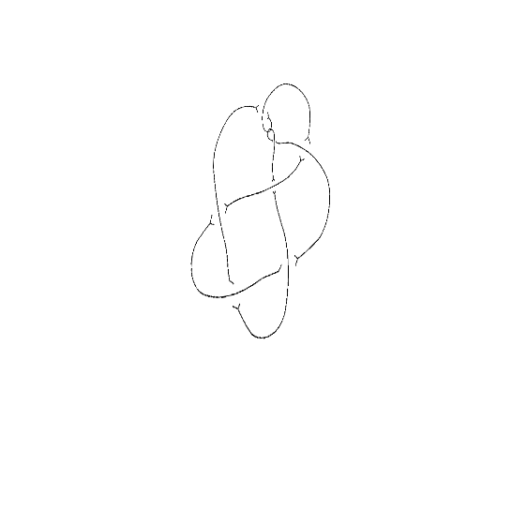
Crossing number: 9